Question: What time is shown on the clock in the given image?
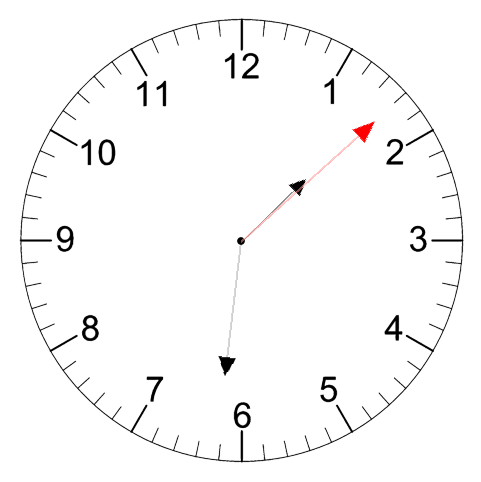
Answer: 01:31:08